【题型】填空题　【知识点】平面几何　【难度】medium
如图，已知点 $O$ 是 $\triangle ABC$ 的重心，$BO \perp CO$，$\tan \angle CBO = \dfrac{3}{4}$，如果 $BO = 8$，那么点 $A$、$O$ 的距离为 \underline{\quad\quad\quad\quad}。

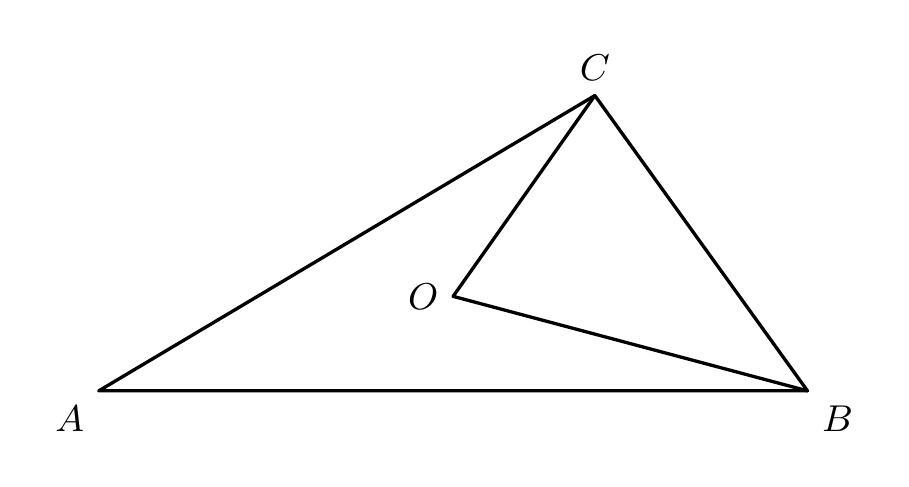
【解答】
【答案】$10$

【知识点】重心的有关性质、由平行判断成比例的线段、解直角三角形的相关计算

【分析】此题主要考查了三角形的重心，解直角三角形，平行线分线段成比例。连接$AO$并延长交$BC$于点$E$，在$AE$的延长线上取一点$H$，使$EH=EO$，连接$AH$，$BH$，延长$CO$交$AB$于点$F$，解$\text{Rt}\triangle BOC$得$OC=6$，$BC=10$，证明四边形$BHCO$是矩形得$CF \parallel BH$，$OH=BC=10$，然后利用平行线分线段成比例求得$AO=OH=10$，据此可得点$A$、$O$的距离。

【详解】解：连接$AO$并延长交$BC$于点$E$，在$AE$的延长线上取一点$H$，使$EH=EO$，连接$AH$，$BH$，延长$CO$交$AB$于点$F$，如图所示：

$\because BO \perp CO$，$\tan \angle CBO = \dfrac{3}{4}$，

$\therefore$在$\text{Rt}\triangle BOC$中，$\tan \angle CBO = \dfrac{OC}{OB} = \dfrac{3}{4}$，

$\because OB = 8$，

$\therefore OC = \dfrac{3}{4}OB = 6$，

由勾股定理得：$BC = \sqrt{OC^2 + OB^2} = \sqrt{6^2 + 8^2} = 10$，

$\because$ 点 $O$ 是 $\triangle ABC$ 的重心，

$\therefore AE$，$CF$ 都是 $\triangle ABC$ 的中线，

$\therefore BE = CE$，$AF = BF$，

又 $\because EH = EO$，

$\therefore$ 四边形 $BHCO$ 是平行四边形，

$\because BO \perp CO$，

$\therefore$ 平行四边形 $BHCO$ 是矩形，

$\therefore CF \parallel BH$，$OH = BC = 10$，

$\therefore \dfrac{AF}{BF} = \dfrac{AO}{HO}$，

$\because AF = BF$，

$\therefore AO = OH = 10$，

$\therefore$ 点 $A$、$O$ 的距离为 $10$。

故答案为：$10$。
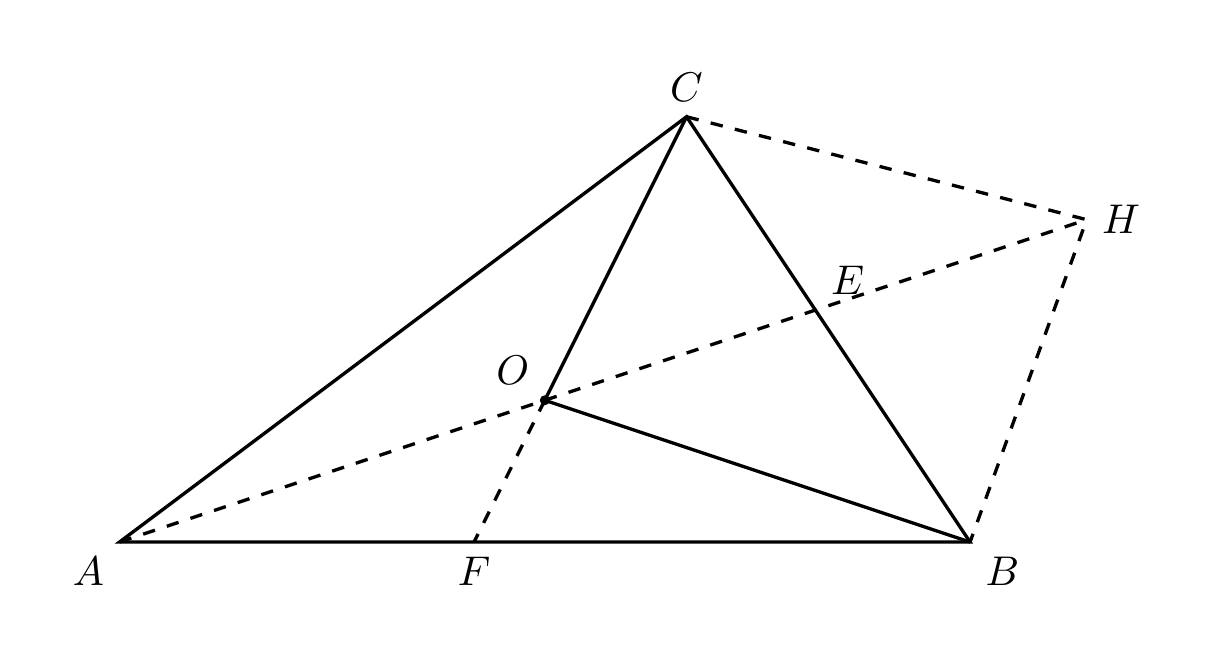